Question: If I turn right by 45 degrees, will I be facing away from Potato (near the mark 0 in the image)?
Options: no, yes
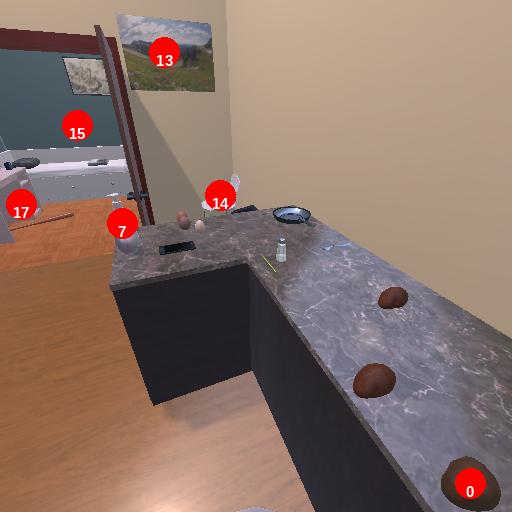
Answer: no